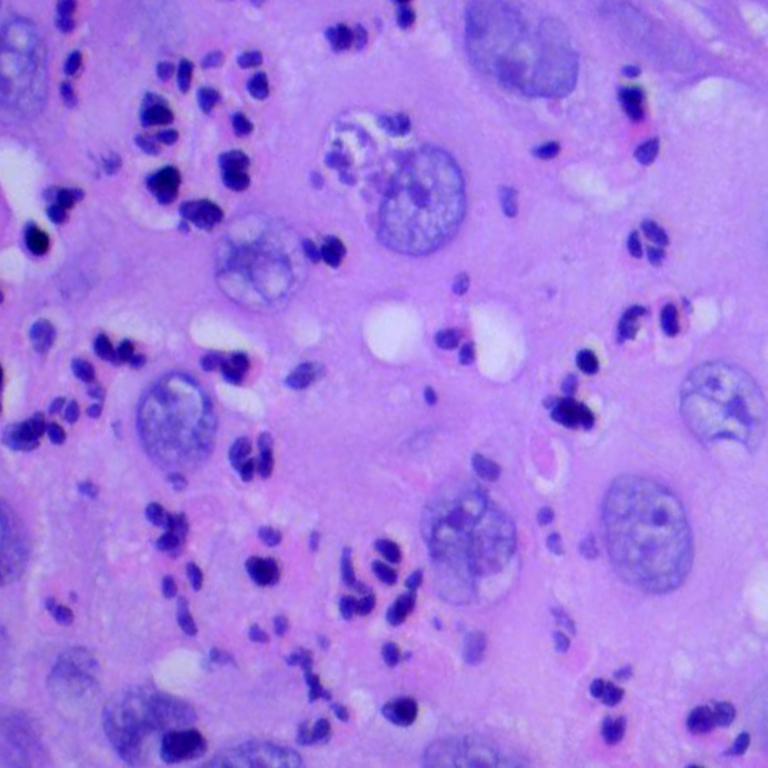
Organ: lung
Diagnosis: squamous carcinomas